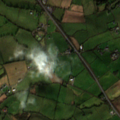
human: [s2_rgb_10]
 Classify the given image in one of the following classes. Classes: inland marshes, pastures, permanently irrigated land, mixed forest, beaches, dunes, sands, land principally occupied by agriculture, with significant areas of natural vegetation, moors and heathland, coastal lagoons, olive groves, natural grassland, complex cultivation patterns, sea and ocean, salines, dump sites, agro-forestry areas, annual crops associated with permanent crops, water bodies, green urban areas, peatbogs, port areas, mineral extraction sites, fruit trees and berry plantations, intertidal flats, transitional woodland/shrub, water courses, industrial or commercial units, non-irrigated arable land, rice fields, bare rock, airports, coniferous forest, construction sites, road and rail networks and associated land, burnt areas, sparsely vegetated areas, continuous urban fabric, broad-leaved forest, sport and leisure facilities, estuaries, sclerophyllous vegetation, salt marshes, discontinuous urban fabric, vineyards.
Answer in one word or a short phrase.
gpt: non-irrigated arable land, pastures